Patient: sex M, age 61
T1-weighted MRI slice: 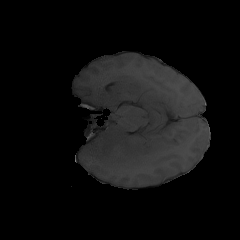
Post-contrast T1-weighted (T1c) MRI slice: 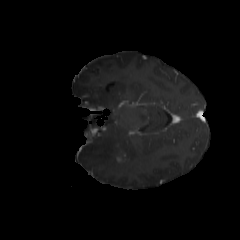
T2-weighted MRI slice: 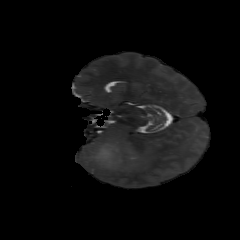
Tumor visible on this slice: yes
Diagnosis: Glioblastoma, IDH-wildtype
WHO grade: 4